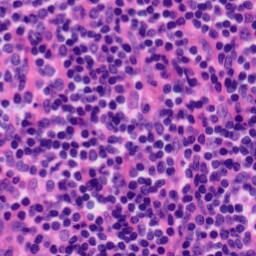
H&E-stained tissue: Tonsil